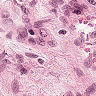
Metastatic tissue present: no